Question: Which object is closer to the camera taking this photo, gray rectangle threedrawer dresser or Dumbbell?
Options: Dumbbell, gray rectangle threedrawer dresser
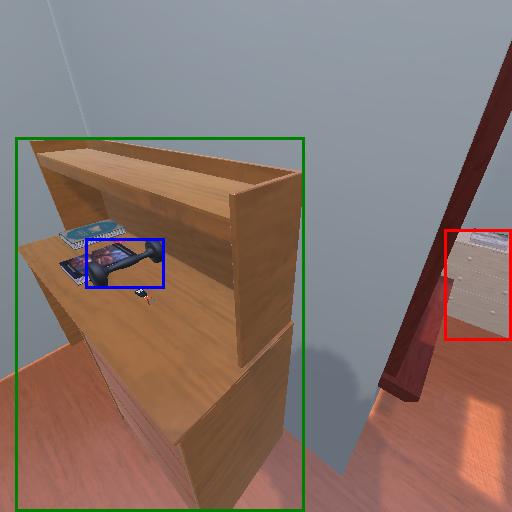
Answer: Dumbbell